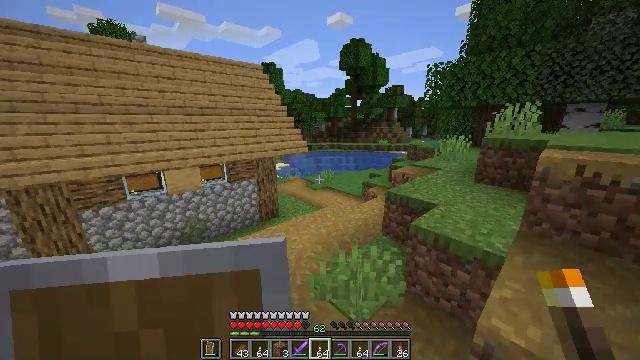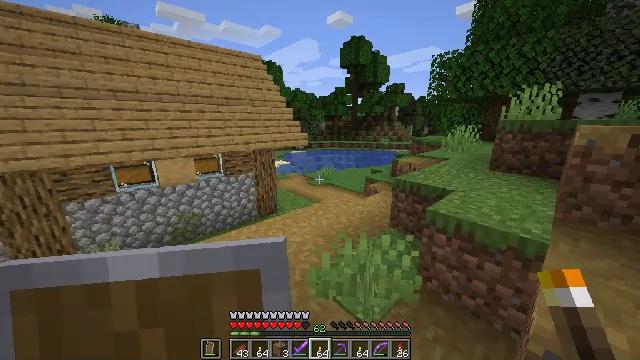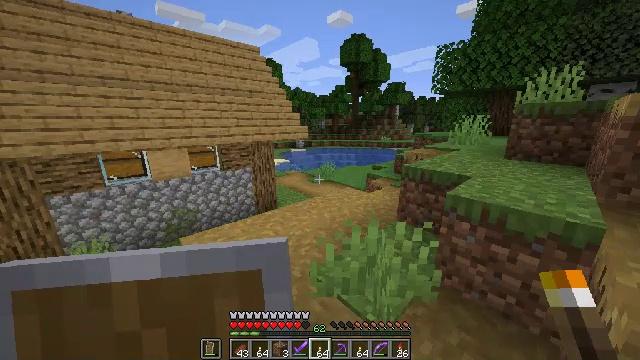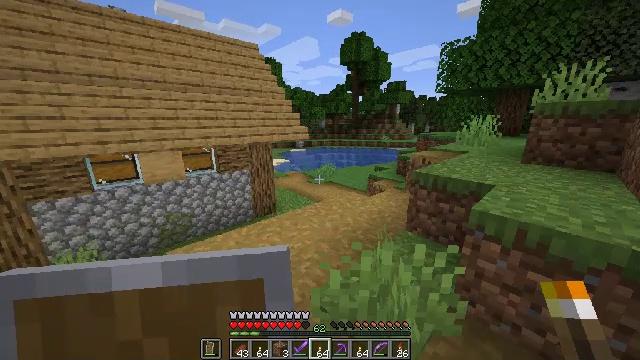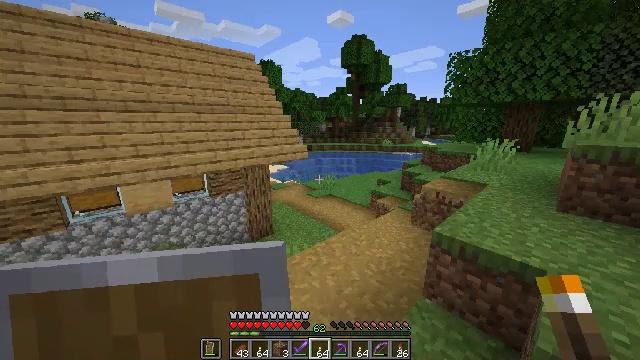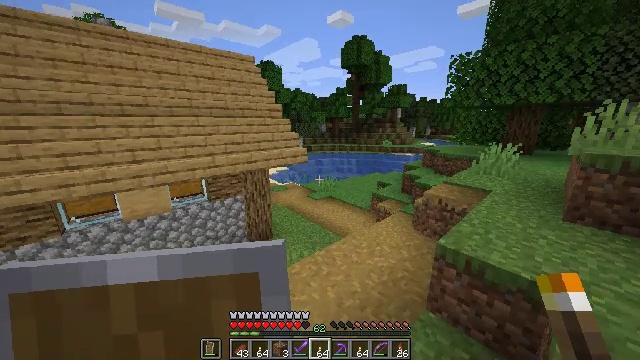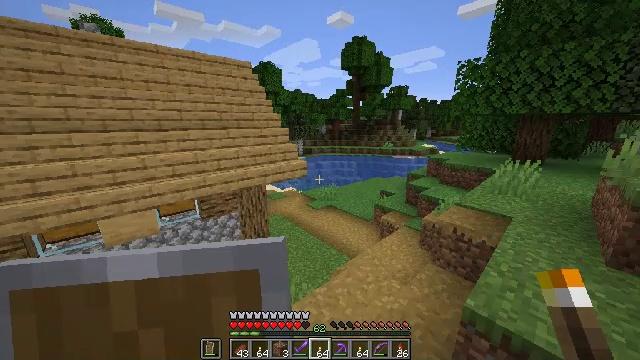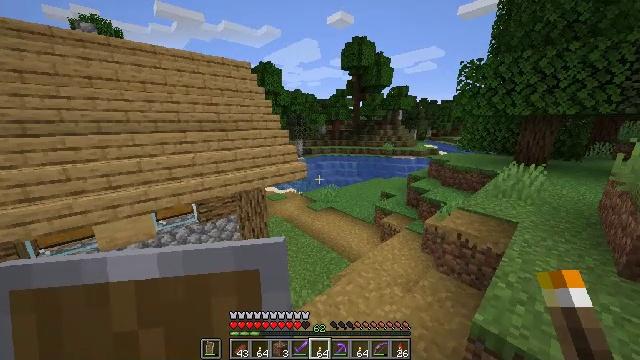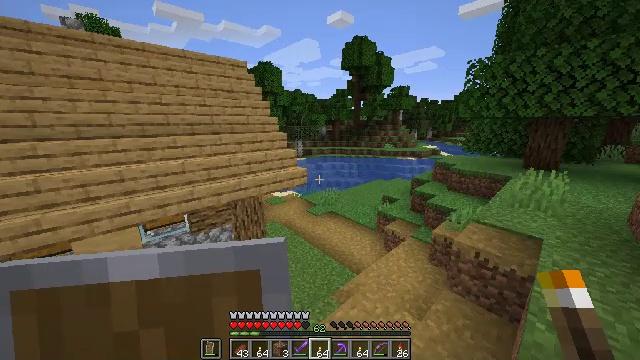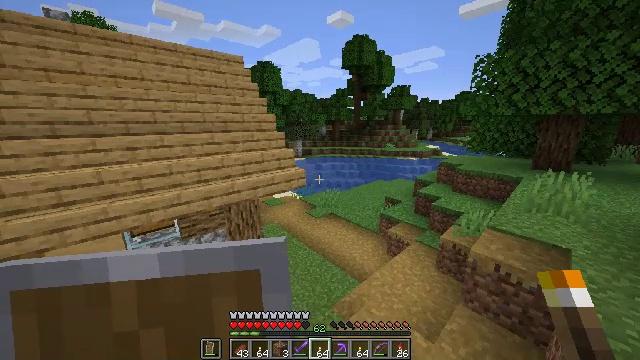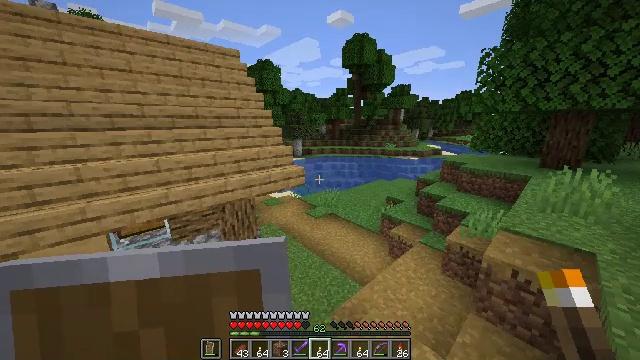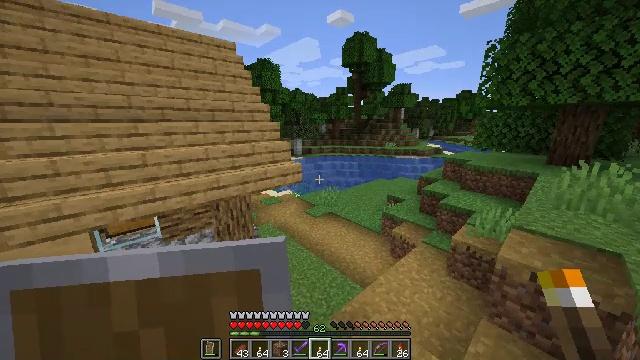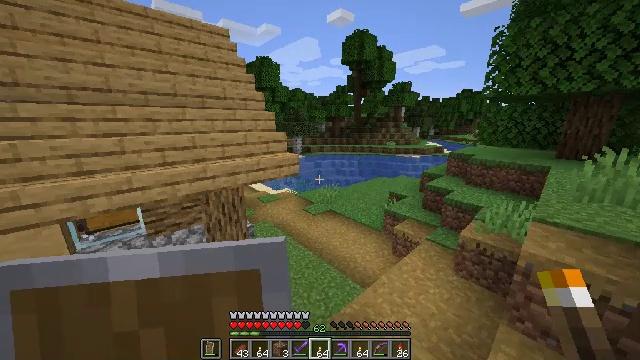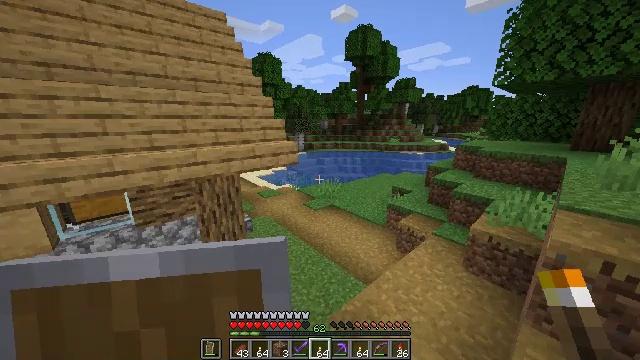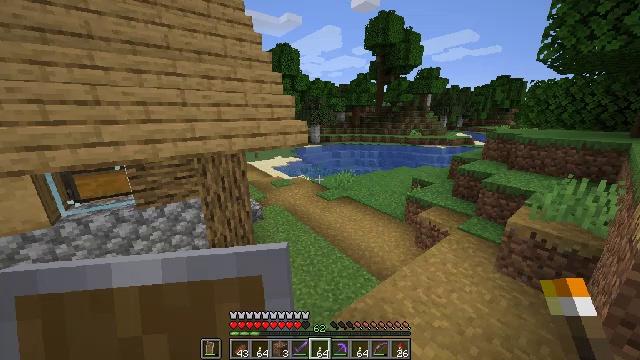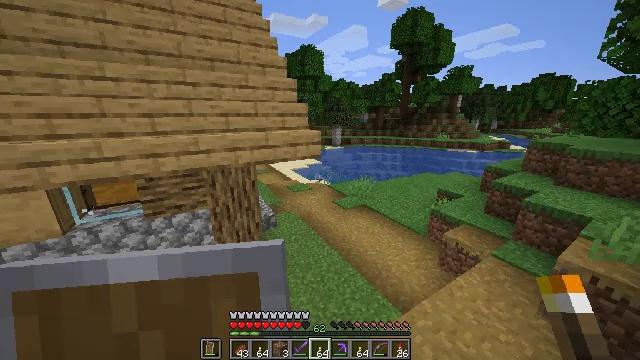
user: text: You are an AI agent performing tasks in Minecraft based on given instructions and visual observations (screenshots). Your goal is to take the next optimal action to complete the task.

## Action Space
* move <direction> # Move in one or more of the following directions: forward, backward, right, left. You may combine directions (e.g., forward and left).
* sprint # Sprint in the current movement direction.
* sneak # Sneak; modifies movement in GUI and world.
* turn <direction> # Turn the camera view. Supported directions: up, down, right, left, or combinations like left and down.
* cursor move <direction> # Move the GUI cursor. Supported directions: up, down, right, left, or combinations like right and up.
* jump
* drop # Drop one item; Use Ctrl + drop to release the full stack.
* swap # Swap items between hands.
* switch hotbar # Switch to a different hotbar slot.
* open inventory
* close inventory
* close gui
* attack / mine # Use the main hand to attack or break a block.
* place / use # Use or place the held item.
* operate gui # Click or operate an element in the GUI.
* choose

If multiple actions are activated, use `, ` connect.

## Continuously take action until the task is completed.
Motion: motion action
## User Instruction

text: Break the ender chest to move it.
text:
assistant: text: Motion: move forward, jump
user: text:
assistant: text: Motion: move forward, jump
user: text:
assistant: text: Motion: move forward, jump
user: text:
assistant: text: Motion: move forward, jump
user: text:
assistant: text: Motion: move forward, jump
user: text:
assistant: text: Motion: move forward, jump
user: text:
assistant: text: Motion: move forward, jump
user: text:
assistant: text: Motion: move forward, jump
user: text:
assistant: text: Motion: move forward and move right, jump
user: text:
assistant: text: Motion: move forward and move right, jump
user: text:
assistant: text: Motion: move forward and move right, jump
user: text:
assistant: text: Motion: move forward and move right, jump
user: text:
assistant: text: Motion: move forward and move right, jump
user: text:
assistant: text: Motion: move forward and move right, turn left and down, jump
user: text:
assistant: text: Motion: move forward and move right, turn left, jump
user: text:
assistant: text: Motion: move forward and move right, turn left, jump
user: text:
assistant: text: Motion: move forward and move right, turn left, jump
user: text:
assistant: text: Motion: move forward and move right, turn left, jump
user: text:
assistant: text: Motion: move forward and move right, turn left, jump
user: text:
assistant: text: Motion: move forward and move right, turn left, jump
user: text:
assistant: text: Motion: move forward and move right, turn left, jump
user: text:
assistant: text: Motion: move forward and move right, turn left, jump
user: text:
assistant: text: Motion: move forward and move right, turn left, jump
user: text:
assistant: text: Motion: move forward and move right, turn left, jump
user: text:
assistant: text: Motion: move forward and move right, turn left, jump
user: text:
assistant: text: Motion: move forward and move right, turn left, jump
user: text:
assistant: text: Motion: move forward and move right, turn left, jump
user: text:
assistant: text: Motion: move forward and move right, turn left, jump
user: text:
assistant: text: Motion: move forward and move right, turn left, jump
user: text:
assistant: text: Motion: move forward and move right, turn left, jump